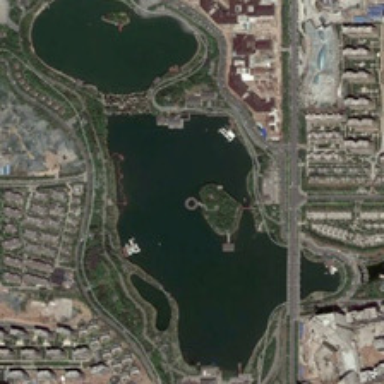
Two islands in the lake surrounded by green trees .